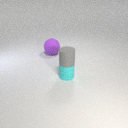
small gray rubber cylinder above small cyan rubber cylinder